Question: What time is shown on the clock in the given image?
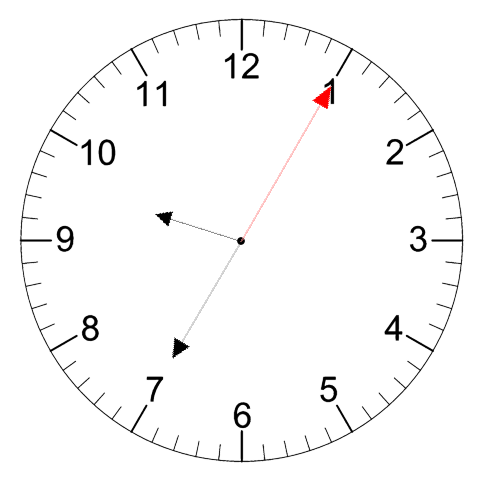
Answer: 09:35:05